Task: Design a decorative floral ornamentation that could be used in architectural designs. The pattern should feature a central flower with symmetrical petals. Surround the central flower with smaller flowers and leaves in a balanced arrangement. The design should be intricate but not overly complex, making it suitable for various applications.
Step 1206:
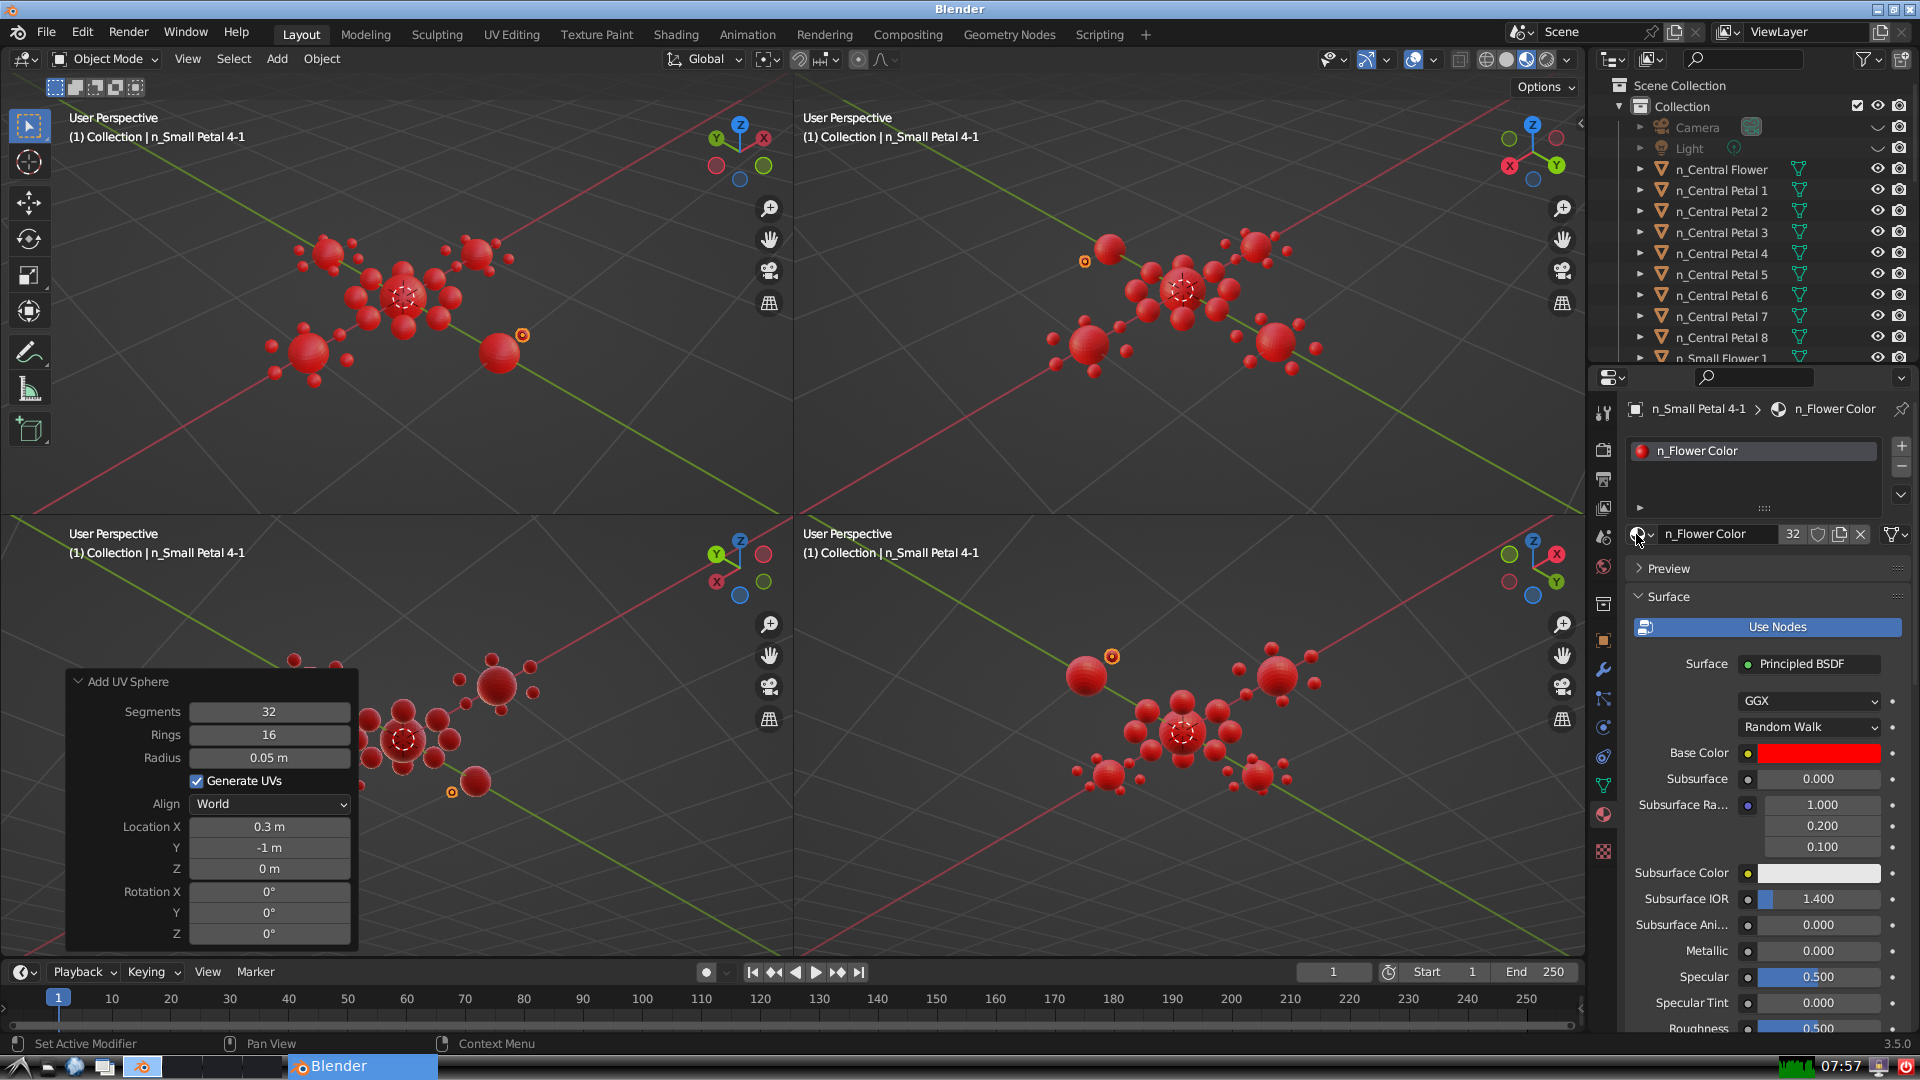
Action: {"mouse_move": [278, 58]}